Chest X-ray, AP view. Patient: 27 years old, sex M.
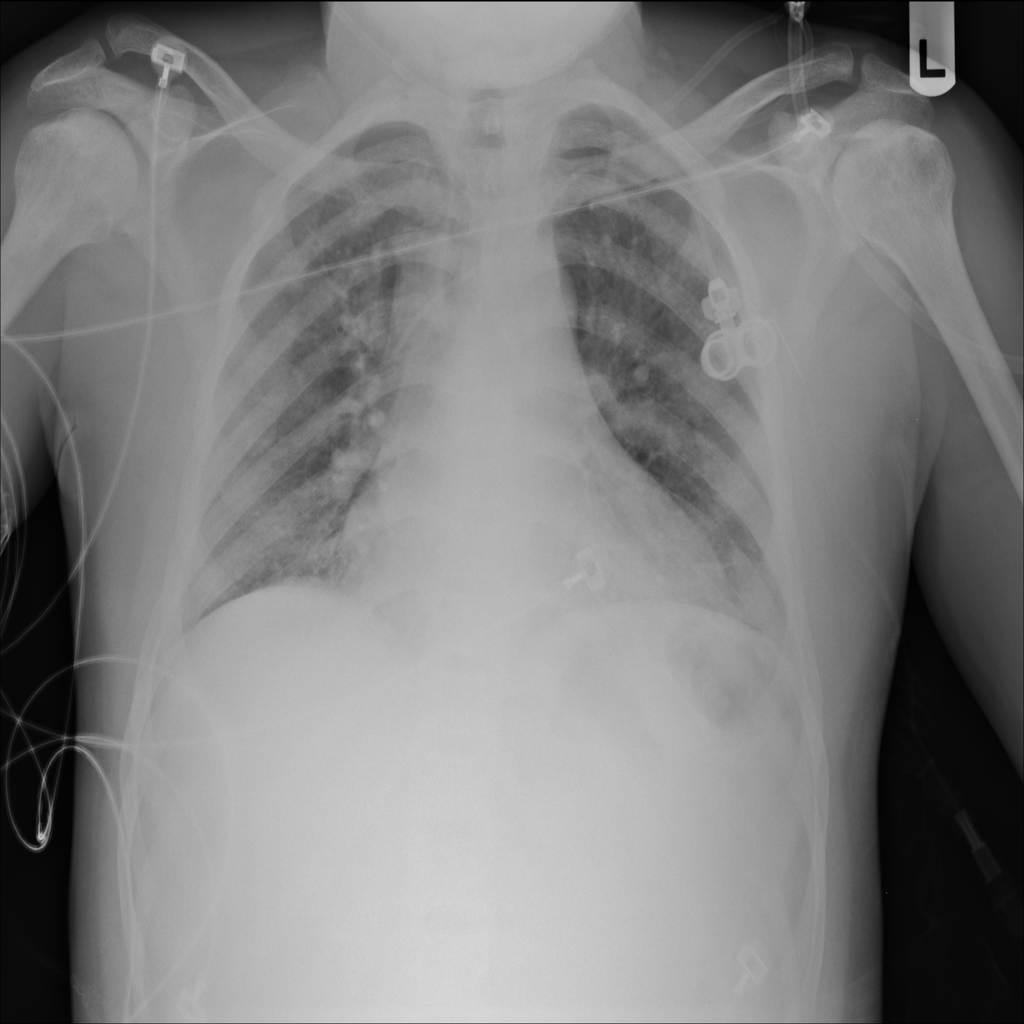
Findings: No Finding